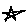
Label: star